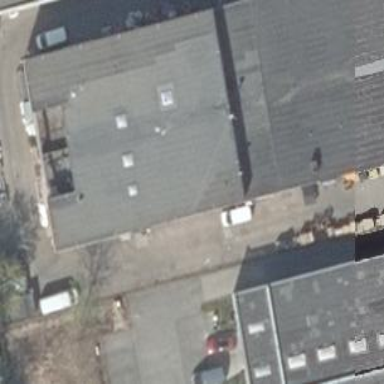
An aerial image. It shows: Industrial building.